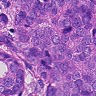
Metastatic tissue present: yes